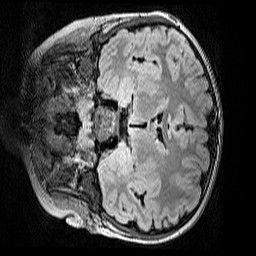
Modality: FLAIR
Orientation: coronal
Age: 8
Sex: male
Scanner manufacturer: siemens
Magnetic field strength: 3 T
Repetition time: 5 s
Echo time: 0.388 s